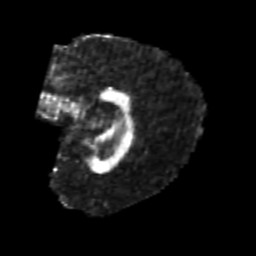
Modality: FA
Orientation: sagittal
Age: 22
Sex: male
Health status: healthy
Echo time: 0.074 s